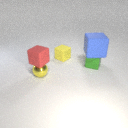
small yellow metal sphere to the left of small green rubber cube